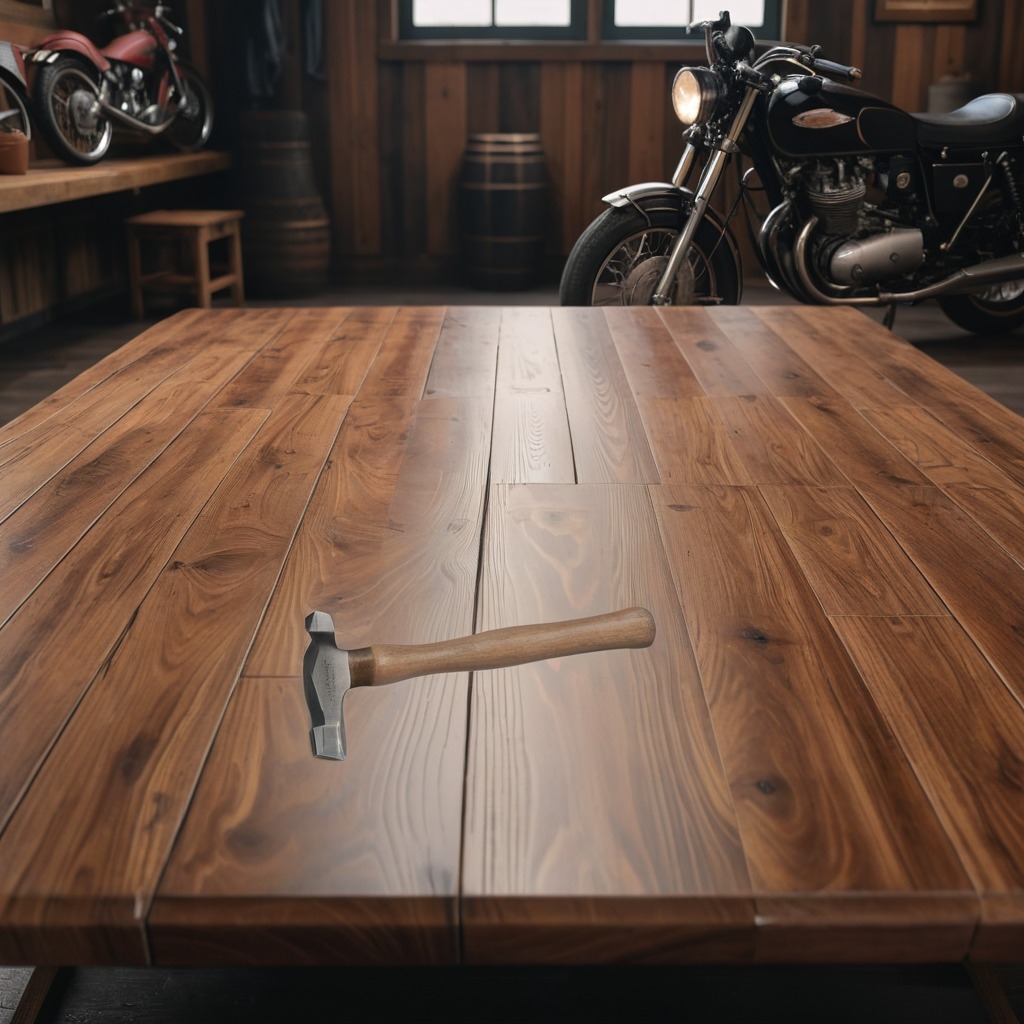
A hammer lies on the wooden table in a vintage motorcycle garage.